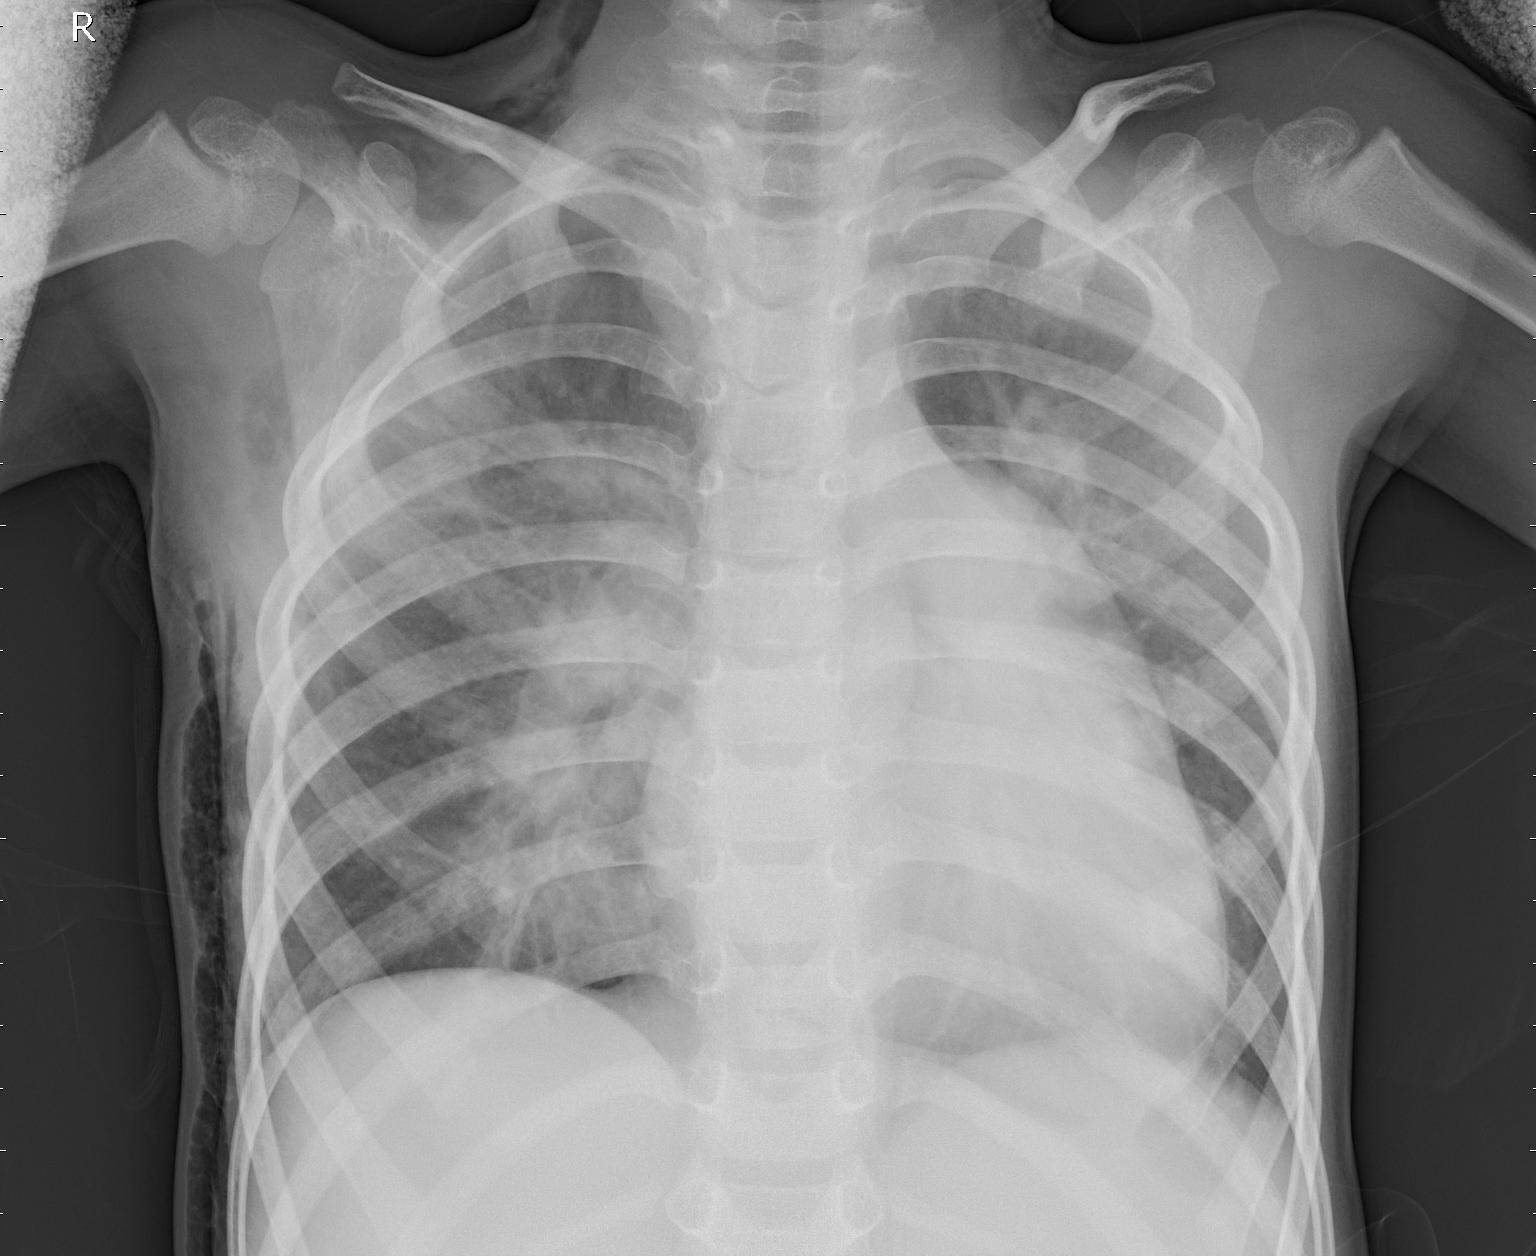
Diagnosis: PNEUMONIA